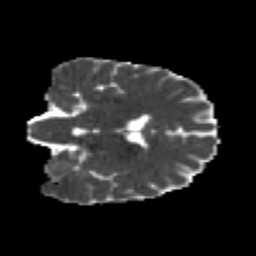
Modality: MD
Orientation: coronal
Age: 26
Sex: male
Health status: healthy
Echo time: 0.074 s